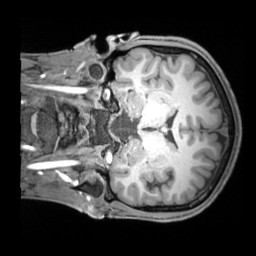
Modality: T1w
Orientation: coronal
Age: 23
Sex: male
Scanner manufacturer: siemens
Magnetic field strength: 3 T
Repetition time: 1.97 s
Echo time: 0.00206 s